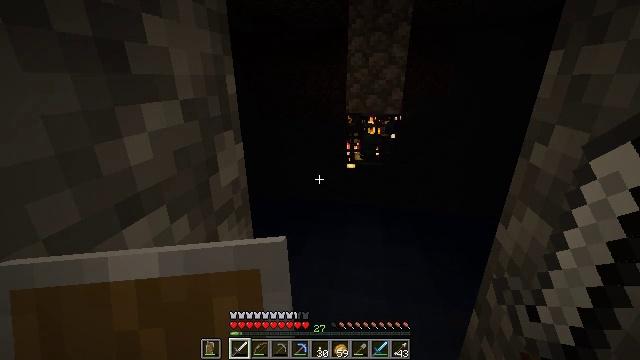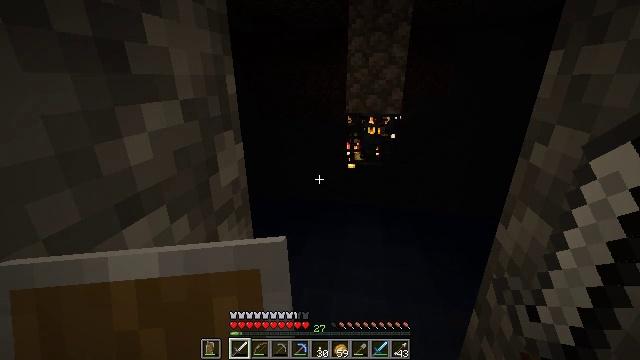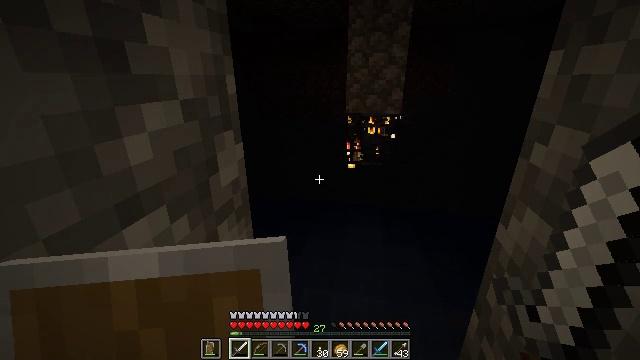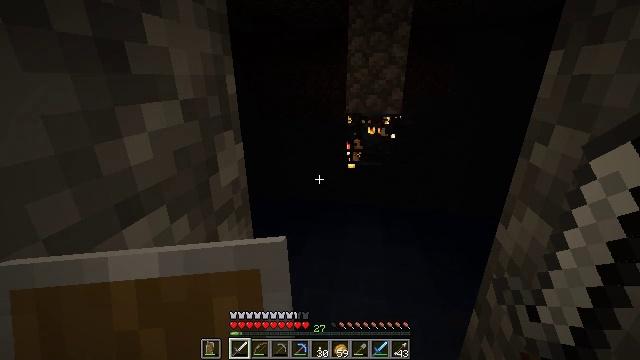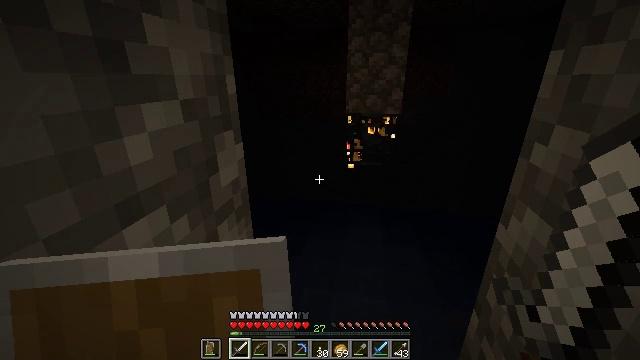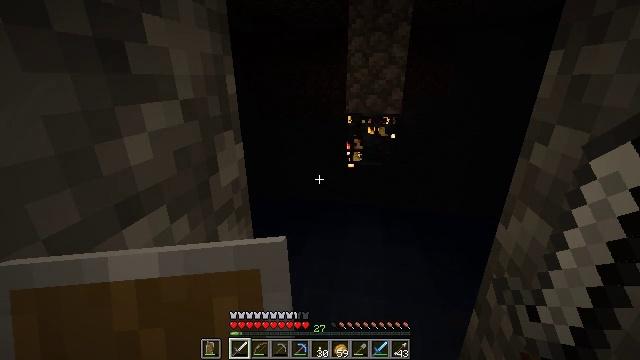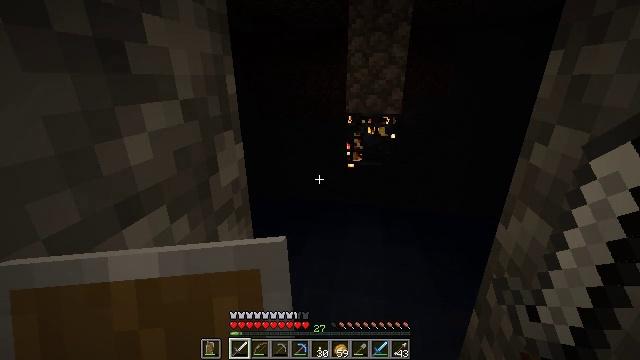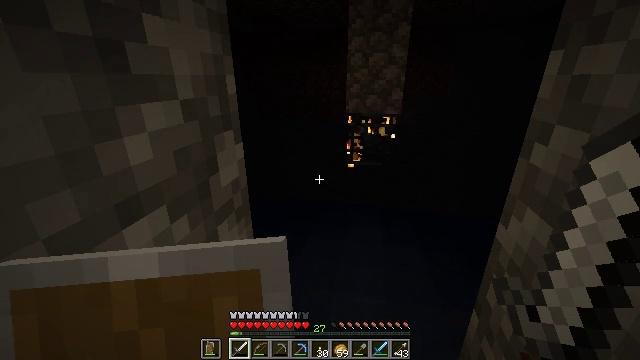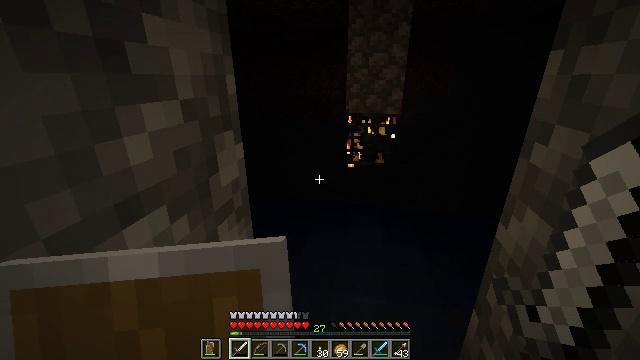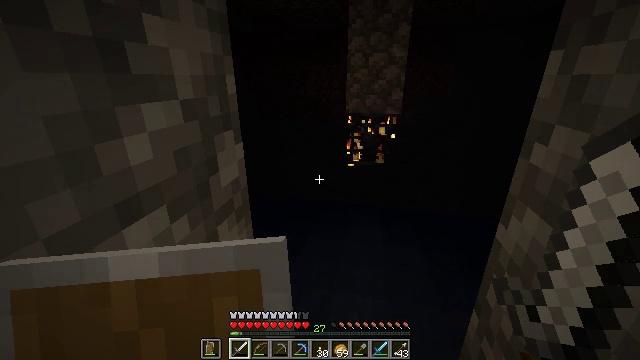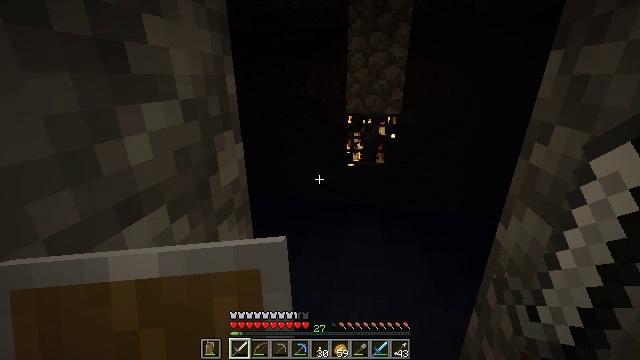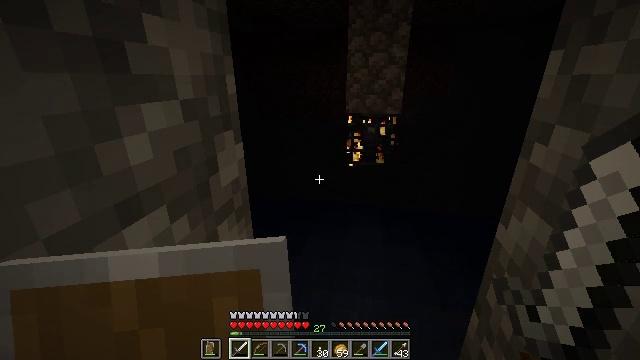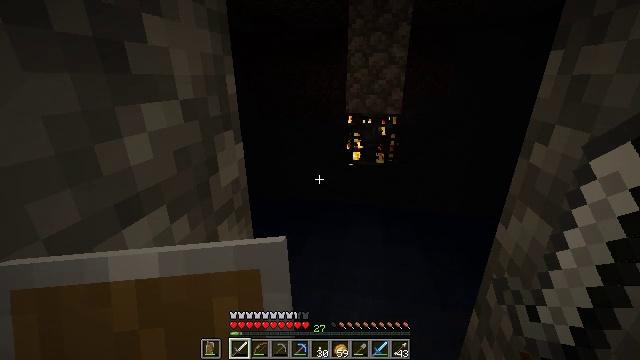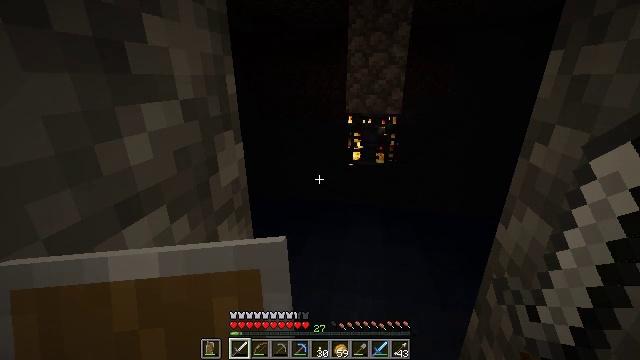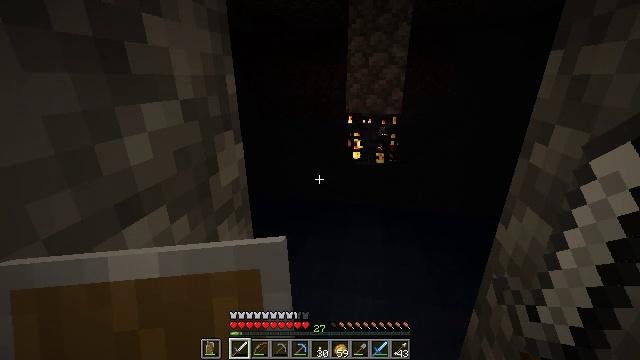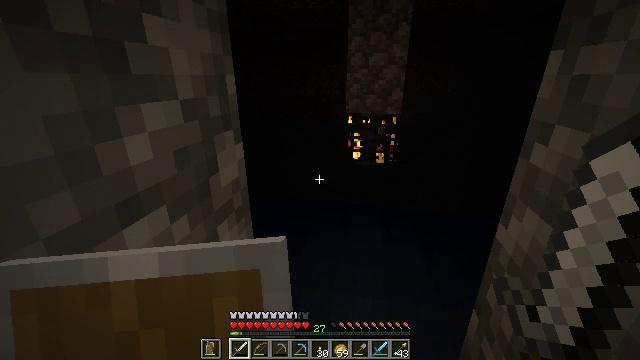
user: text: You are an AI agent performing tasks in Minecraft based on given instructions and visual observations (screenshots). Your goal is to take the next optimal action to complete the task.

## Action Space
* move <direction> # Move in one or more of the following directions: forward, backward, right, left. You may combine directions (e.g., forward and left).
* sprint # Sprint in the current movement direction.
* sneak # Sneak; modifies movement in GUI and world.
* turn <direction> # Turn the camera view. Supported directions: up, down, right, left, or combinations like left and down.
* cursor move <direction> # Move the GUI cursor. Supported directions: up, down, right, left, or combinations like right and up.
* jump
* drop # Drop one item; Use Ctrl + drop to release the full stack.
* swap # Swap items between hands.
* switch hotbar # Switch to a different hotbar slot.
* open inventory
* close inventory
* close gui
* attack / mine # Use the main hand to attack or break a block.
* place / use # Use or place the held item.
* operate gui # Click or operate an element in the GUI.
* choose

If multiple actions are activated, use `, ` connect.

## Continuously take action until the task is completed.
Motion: motion action
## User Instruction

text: Remove an iron sword from the inventory.
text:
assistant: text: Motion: no_op
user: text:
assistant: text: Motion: no_op
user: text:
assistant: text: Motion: no_op
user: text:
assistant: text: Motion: no_op
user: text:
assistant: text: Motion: no_op
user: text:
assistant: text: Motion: no_op
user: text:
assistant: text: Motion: no_op
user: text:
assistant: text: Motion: no_op
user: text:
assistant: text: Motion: no_op
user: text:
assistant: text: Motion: no_op
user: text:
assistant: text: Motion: no_op
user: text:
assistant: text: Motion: no_op
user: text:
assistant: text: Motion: no_op
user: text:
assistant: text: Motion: no_op
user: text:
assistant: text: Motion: no_op
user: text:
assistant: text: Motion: no_op
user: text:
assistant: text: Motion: no_op
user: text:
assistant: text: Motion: no_op
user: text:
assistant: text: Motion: no_op
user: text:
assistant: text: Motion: no_op
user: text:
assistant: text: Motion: no_op
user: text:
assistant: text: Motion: no_op
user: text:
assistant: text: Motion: no_op
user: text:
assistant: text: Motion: no_op
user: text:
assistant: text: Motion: no_op
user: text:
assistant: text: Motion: no_op
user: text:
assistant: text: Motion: no_op
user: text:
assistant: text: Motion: no_op
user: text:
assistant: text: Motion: no_op
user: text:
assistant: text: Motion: no_op